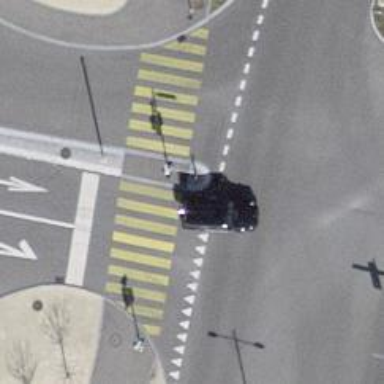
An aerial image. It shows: Road crossing with traffic signals and island.